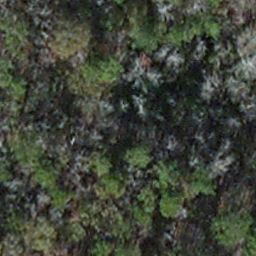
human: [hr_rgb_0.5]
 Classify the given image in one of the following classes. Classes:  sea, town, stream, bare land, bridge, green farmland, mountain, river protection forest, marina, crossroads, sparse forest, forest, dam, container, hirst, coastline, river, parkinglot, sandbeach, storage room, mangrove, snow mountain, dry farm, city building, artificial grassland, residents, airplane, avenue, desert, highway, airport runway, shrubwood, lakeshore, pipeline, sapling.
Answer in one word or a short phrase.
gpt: sapling